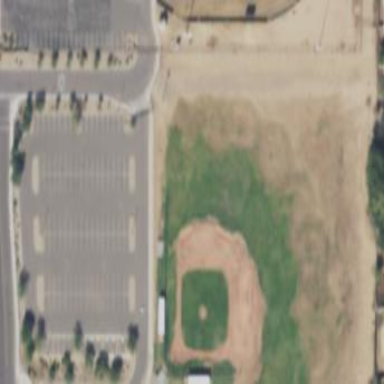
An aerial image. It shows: Baseball pitch for leisure land.